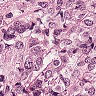
Metastatic tissue present: yes